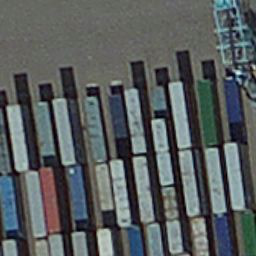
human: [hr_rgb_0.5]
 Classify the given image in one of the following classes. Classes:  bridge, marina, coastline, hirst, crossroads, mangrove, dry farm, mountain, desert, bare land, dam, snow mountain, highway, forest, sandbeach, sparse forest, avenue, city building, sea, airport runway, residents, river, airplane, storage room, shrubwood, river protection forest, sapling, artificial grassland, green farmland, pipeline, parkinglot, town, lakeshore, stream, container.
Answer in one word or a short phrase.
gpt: container